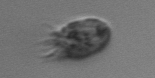
Label: Ciliophora